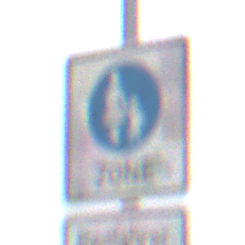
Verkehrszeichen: BeginnFussgaengerzone
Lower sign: HinweisDurchVerbaleAngabe3
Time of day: Midday
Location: Outdoor (Suburban)
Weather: Overcast
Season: NotSpecified
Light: Natural